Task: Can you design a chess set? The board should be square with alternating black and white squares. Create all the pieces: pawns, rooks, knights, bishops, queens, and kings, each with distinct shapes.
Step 2988:
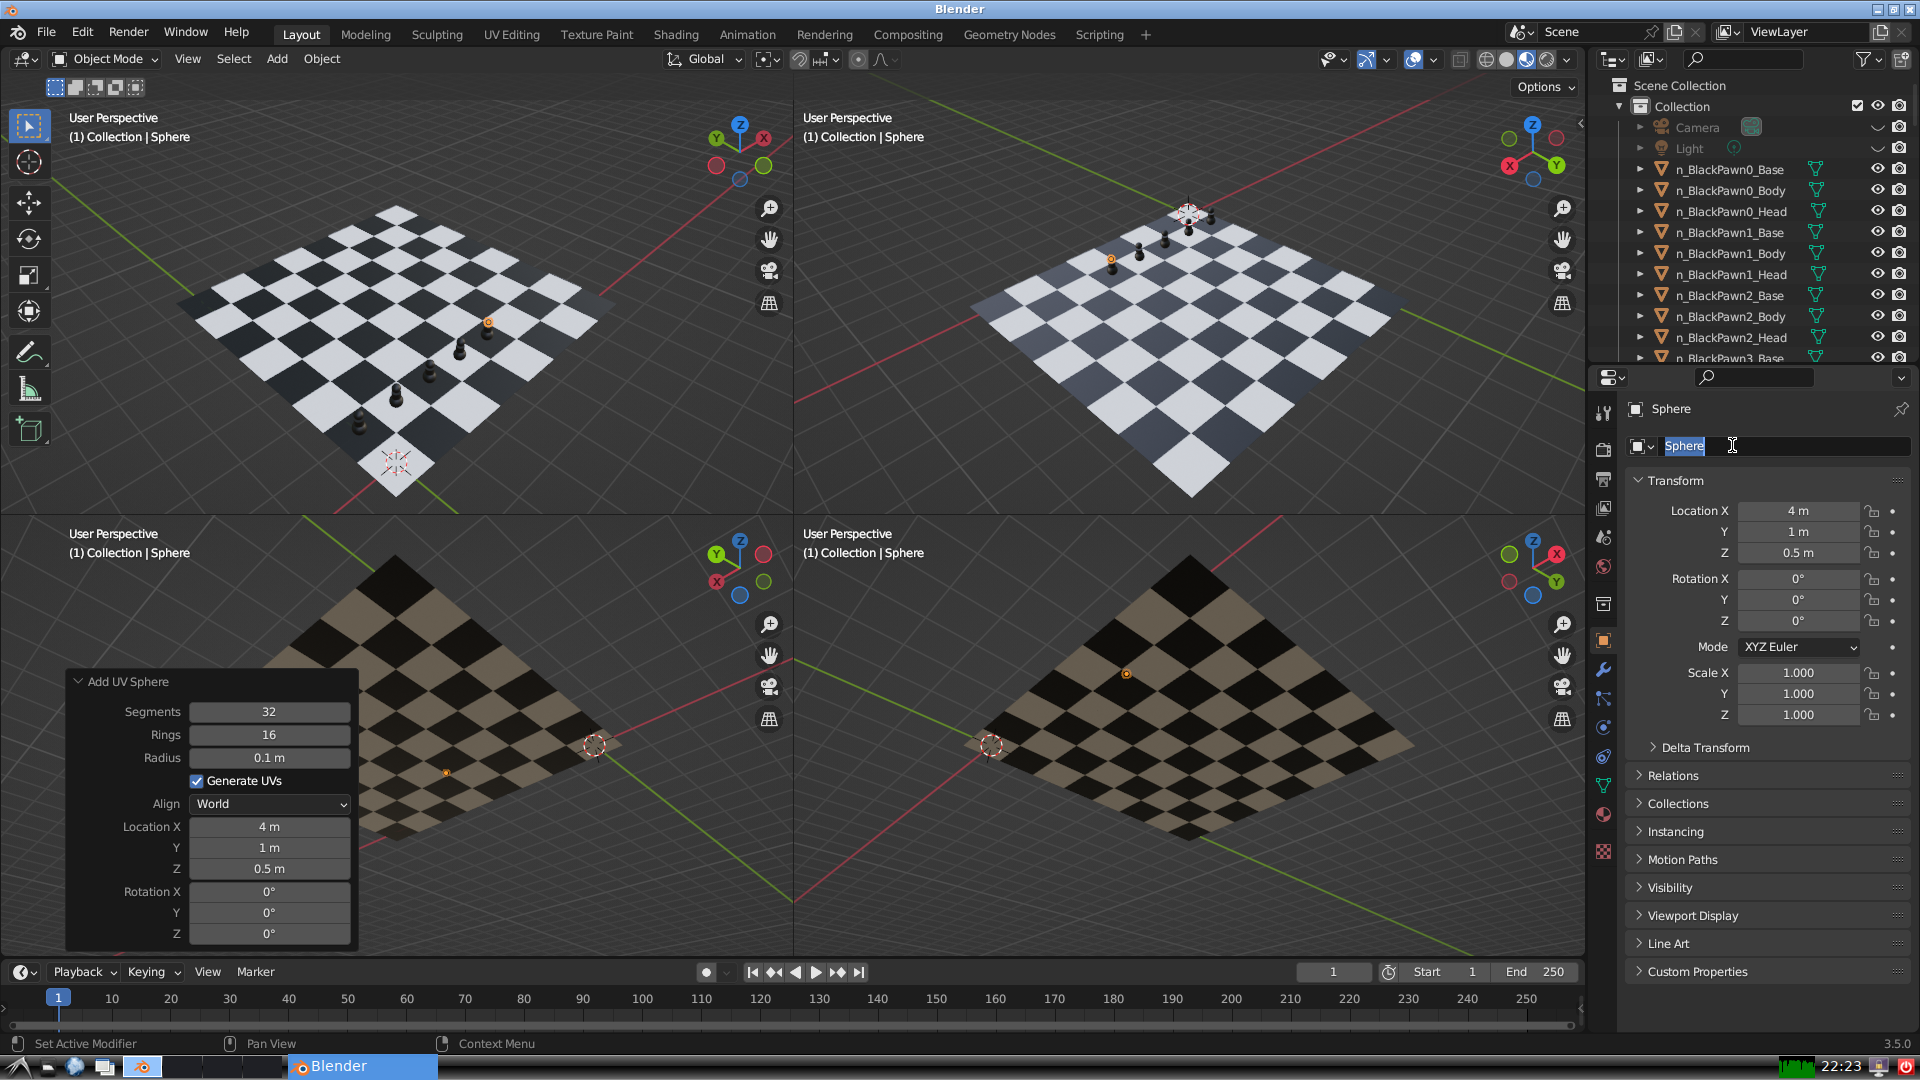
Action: input_text: n_BlackPawn4_Head